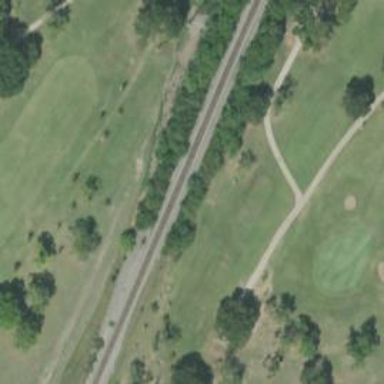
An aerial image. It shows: Golf hole.